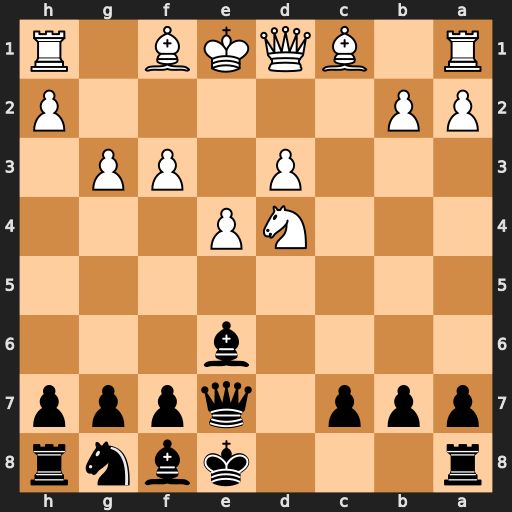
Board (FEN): r3kbnr/ppp1qppp/4b3/8/3NP3/3P1PP1/PP5P/R1BQKB1R
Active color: b
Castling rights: KQkq
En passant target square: -
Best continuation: Qb4+ Bd2 Qxd4